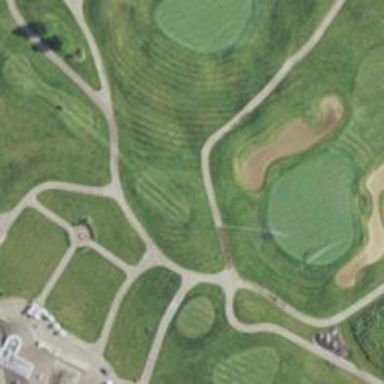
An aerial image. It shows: Path designated for golf carts.